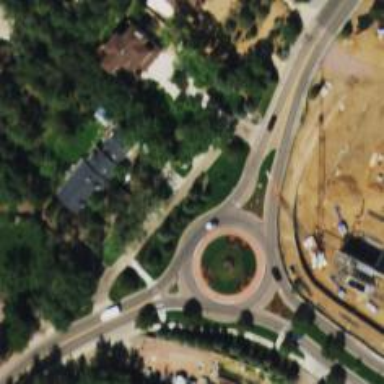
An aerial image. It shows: Tertiary road with asphalt surface leading to roundabout.